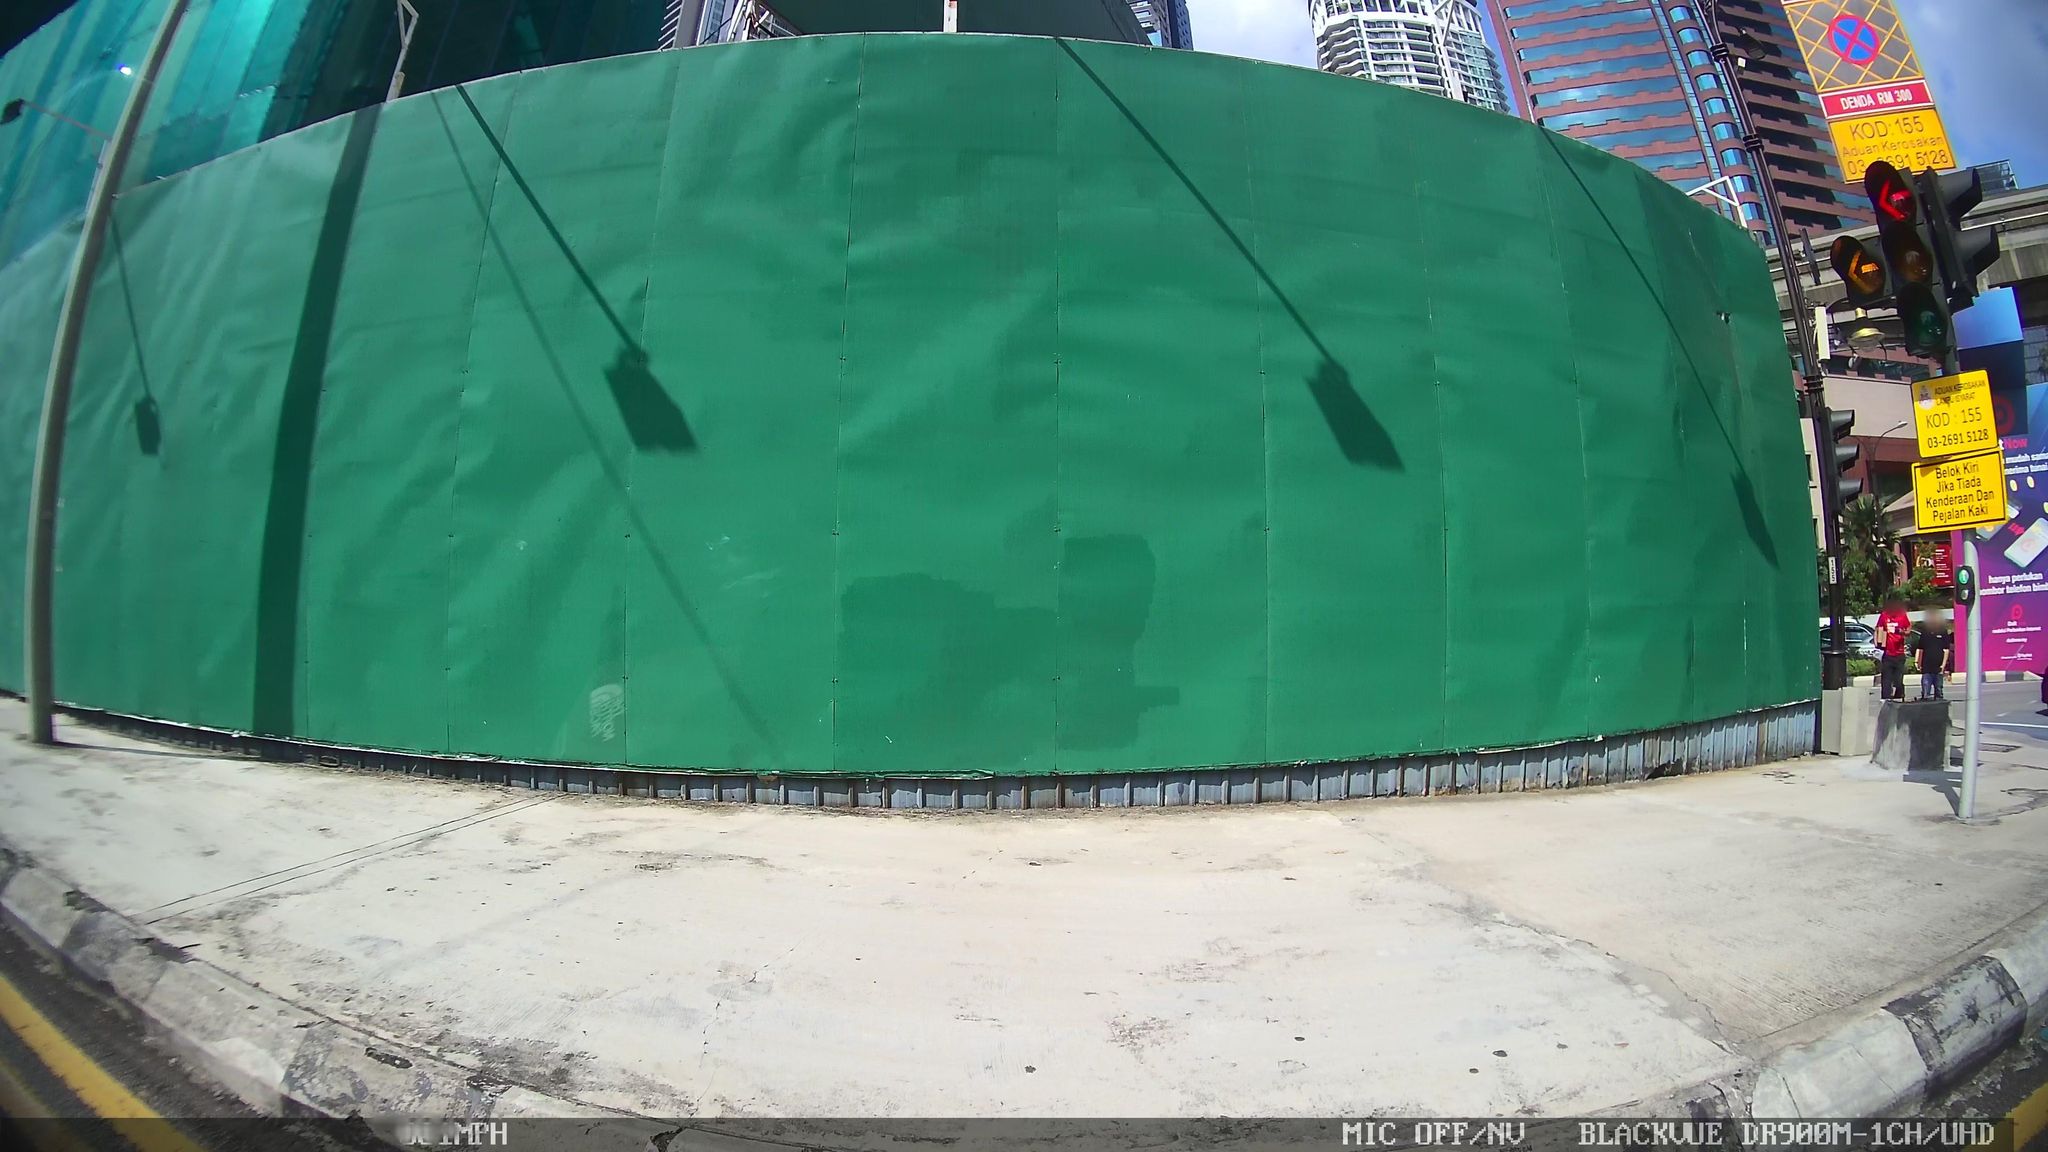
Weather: snowy
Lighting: day
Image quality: good
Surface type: driving surface
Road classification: track, steps
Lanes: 2
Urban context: urban centre
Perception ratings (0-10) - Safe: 1.75, Lively: 6.67, Beautiful: 0.68, Boring: 4.75, Depressing: 5.18, Wealthy: 2.66